Aerial crown-view tile of a tropical tree (Barro Colorado Island, Panama), acquired 20250915:
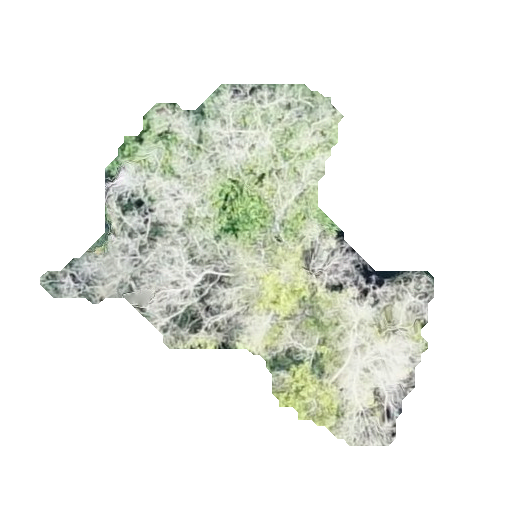
Species: Terminalia amazonia
GBIF accepted scientific name: Terminalia amazonica
Crown area: 107.218 m²